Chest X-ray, AP view. Patient: 15 years old, sex M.
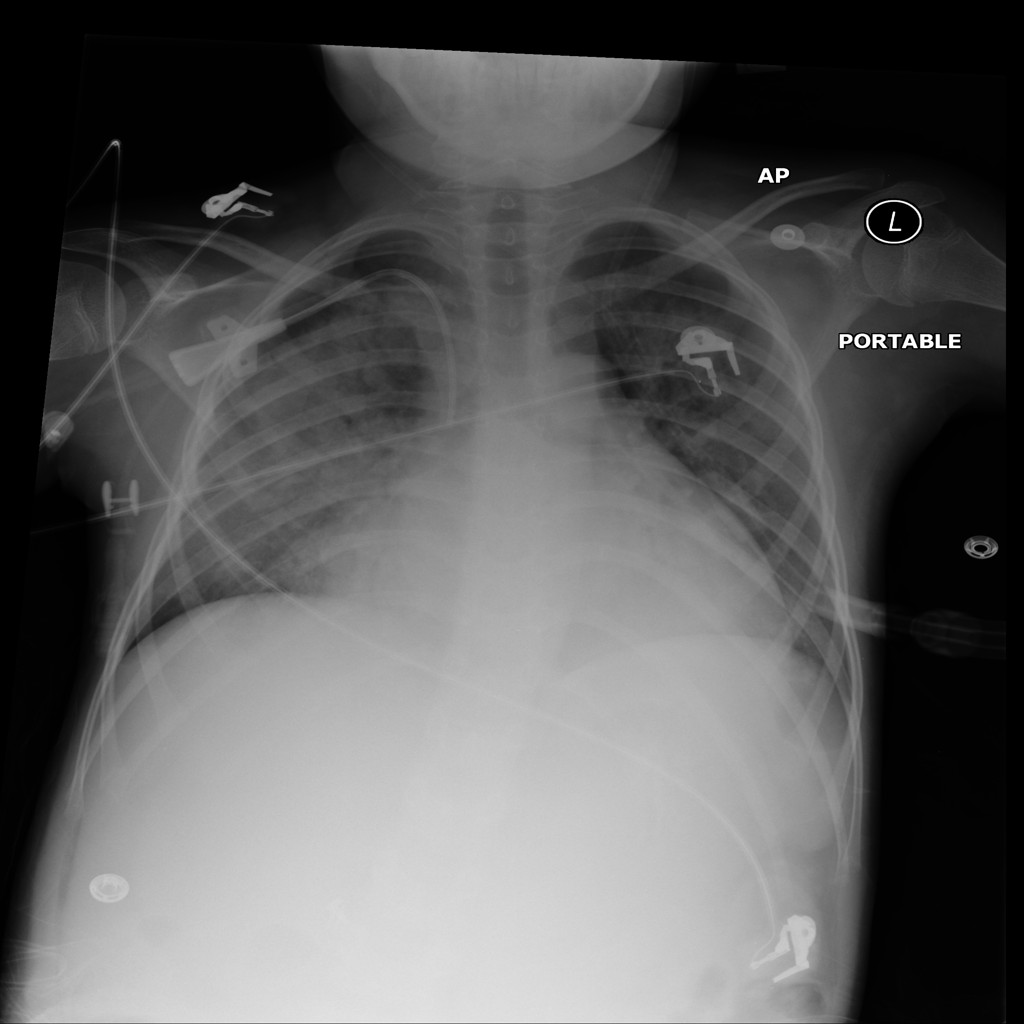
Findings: Infiltration